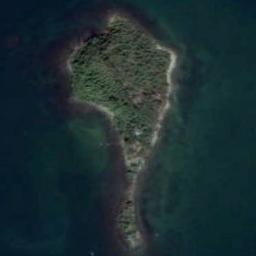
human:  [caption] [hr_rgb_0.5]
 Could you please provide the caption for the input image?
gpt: The irregularly shaped green island is surrounded by sea water, And the island’s green plants flourish .

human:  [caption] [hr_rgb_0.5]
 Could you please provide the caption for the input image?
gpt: The island with dense vegetation is surrounded by deep blue waters .

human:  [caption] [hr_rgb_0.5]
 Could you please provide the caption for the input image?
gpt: Many trees are on the island .

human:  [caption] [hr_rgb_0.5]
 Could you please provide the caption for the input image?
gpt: The islands are not large .

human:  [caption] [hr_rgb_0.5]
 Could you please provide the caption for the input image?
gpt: The green island is on a blue sea .